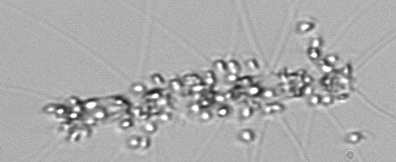
Label: Chaetoceros_didymus_TAG_external_flagellate